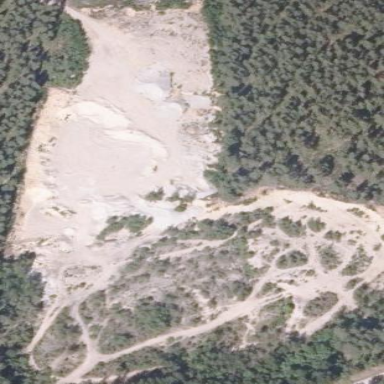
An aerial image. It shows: Quarry for sand extraction.